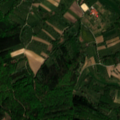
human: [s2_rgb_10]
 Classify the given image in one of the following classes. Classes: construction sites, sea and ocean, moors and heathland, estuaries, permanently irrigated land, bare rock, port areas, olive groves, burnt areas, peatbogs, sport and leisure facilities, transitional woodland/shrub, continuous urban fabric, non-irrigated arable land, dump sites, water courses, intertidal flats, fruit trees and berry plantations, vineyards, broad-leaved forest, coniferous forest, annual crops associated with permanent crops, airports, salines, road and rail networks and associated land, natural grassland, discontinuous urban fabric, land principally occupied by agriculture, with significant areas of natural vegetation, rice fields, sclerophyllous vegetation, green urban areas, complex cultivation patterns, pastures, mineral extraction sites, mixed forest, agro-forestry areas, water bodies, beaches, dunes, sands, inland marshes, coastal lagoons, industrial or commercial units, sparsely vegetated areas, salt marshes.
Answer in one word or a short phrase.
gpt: non-irrigated arable land, complex cultivation patterns, broad-leaved forest, mixed forest